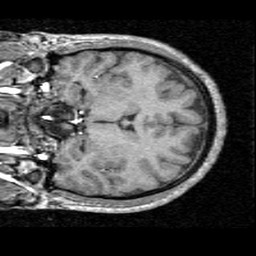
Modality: T1w
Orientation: coronal
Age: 25
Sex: female